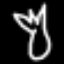
Label: fork